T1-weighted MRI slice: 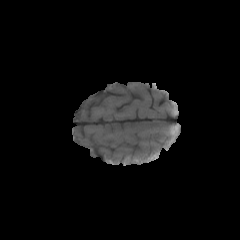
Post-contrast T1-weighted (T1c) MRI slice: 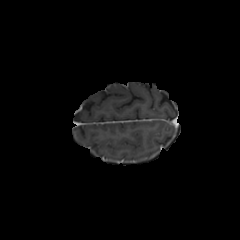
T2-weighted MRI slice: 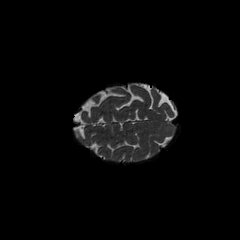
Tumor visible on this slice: no